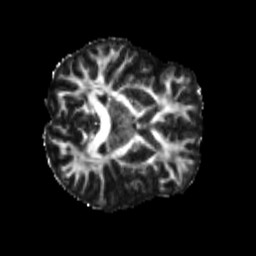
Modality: FA
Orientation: axial
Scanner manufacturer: siemens
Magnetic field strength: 3 T
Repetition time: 4 s
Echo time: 0.0594 s